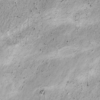
Label: not_dusty